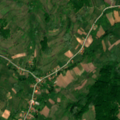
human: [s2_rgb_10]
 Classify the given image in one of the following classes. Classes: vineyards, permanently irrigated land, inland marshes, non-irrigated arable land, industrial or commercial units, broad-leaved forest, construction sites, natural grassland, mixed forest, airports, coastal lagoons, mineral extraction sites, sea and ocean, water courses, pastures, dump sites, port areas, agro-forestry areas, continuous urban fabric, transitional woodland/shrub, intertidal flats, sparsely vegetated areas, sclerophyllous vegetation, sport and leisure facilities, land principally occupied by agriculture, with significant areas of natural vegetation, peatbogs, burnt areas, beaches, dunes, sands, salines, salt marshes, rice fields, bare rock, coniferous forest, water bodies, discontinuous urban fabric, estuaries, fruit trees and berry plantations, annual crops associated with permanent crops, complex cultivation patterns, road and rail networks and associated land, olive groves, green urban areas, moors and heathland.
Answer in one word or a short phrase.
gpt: complex cultivation patterns, land principally occupied by agriculture, with significant areas of natural vegetation, broad-leaved forest